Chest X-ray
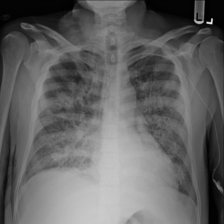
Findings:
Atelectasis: negative
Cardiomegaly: negative
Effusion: negative
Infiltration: negative
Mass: negative
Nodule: negative
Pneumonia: negative
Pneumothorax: negative
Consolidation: positive
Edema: negative
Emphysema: negative
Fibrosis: negative
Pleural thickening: negative
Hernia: negative